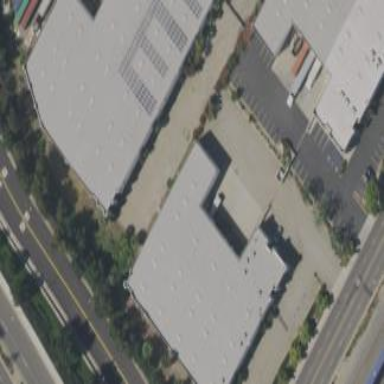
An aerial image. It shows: Warehouse building.